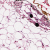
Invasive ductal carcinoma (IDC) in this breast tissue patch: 0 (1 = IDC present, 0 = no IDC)